Question: I'm trying to implement a table sorting function.
It requires keeping the classes and some data attributes on '<td>''s and '<tr>''s so I'm doing it slightly differently than I've seen in other examples.
I'm using 'localeCompare()' in the sorting function. The problem I'm having is that after sorting the and item in the list are out of order - the rest seems to be in order. I've tried altering the sort function using '> <' instead and I have the same result.
Could anyone have a glance over my code and see if there's a glaring mistake I'm missing please?
I've tested in on every column it's always the 1st & 7th.

'''
var sort = function() {
var tbody = document.getElementById(tbody_id),
rows_len = tbody.rows.length,
col_len = tbody.rows[0].cells.length;
//console.log(rows_len, col_len);
var order_hash = [];
//loop rows
for(var i = 0; i < rows_len; i++) {
order_hash[i] = {
value:tbody.rows[i].cells[column].innerHTML,
html: tbody.rows[i].outerHTML
};
}
console.log(order_hash);
order_hash.sort(function(a, b) {
var result = a.value.localeCompare(b.value);
return (order == 'asc') ? result : (result == 0) ? 0 : (result < 1) ? 1 : -1;
});
order_hash.sort();
var html = '';
for(var i = 0; i < rows_len; i++) {
html += order_hash[i].html;
}
tbody.innerHTML = html;
order = undefined;
delete(order_hash);
};
}();
'''
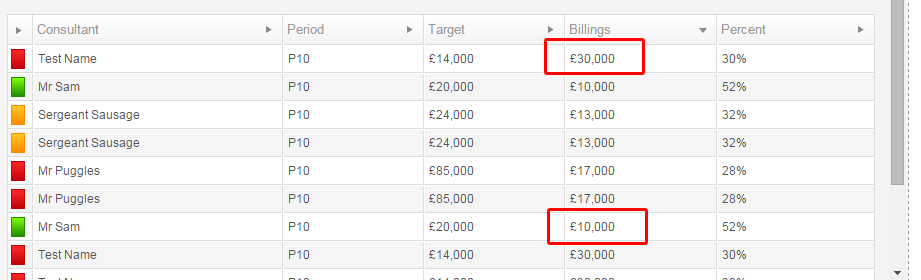
Answer: You are calling sort method twice (one custom and one standard), so the second sort will sort the 'order_hash' in inconsistent way because:
> If compareFunction is not supplied, elements are sorted by converting
them to strings and comparing strings in Unicode code point order. For
example, "Cherry" comes before "banana". In a numeric sort, 9 comes
before 80, but because numbers are converted to strings, "80" comes
before "9" in Unicode order.
Ref: <URL>
Remove the second sort and will work fine.
Demo: <URL>